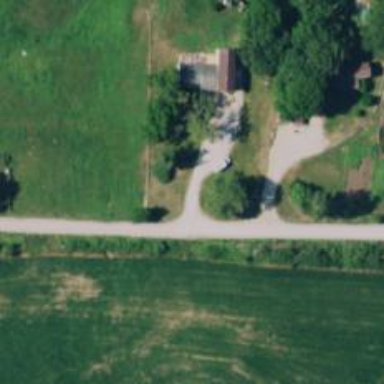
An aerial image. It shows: Driveway leading to service road.